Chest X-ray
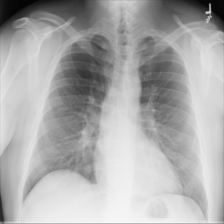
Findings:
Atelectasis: negative
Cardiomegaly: negative
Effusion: negative
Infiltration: negative
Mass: negative
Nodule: negative
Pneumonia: negative
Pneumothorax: negative
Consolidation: negative
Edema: negative
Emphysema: negative
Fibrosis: negative
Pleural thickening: negative
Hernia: negative